Field crop: tomato
Growth stage: 1
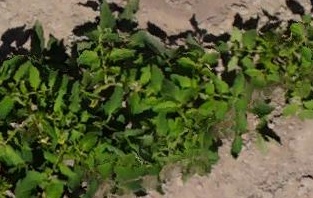
Species: tomato